Question: I've been looking for answers for this relatively simple task but with no success. So I thought I'd ask my question here. I have got a simple database with two tables, Books and Authors.

I got my models generated by the ADO.NET entity data model. This is the auto-generated Books model:
'''
public partial class Book
{
public int BookID { get; set; }
public string Title { get; set; }
public string Description { get; set; }
public int ISBN { get; set; }
public int AuthorID { get; set; }
public virtual Author Author { get; set; }
}
'''
And this is the auto-generated Authors model:
'''
public partial class Author
{
public Author()
{
this.Books = new HashSet<Book>();
}
public int AuthorID { get; set; }
public string Name { get; set; }
public virtual ICollection<Book> Books { get; set; }
}
'''
And this is a part of the controller, the method for getting a list of all the books in JSON format.
'''
// api/books
public IQueryable<Book> GetBooks()
{
// return db.Books.Include(x => x.Authors); Don't work
return db.Books;
}
'''
This is my JS for calling the endpoint:
'''
$.getJSON("api/books")
.done(function (data) {
console.log(data);
})
.fail(function (xhr) { console.log(xhr.responseText) });
'''
Nothing fancy, just trying to make a GET request and receiving a list of all the books and their related authors.
This is a portion of the error message:
'''
{"Message":"An error has occurred.","ExceptionMessage":"The 'ObjectContent'1' type failed to serialize the response body for content type 'application/json; charset=utf-8'.","ExceptionType":"System.InvalidOperationException","StackTrace":null,"InnerException":{"Message":"An error has occurred.","ExceptionMessage":"Self referencing loop detected for property 'Author' with type 'System.Data.Entity.DynamicProxies.Author_5968F94A1BBB745A30D62CD59D0AC5F96A198B3F16F0EA2C2F61575F70034886'. Path '[0].Books[0]'.","ExceptionType":"Newtonsoft.Json.JsonSerializationException","StackTrace":"
'''
I have tried preserving object references in JSON but that mangles the response. Is that is the only option?
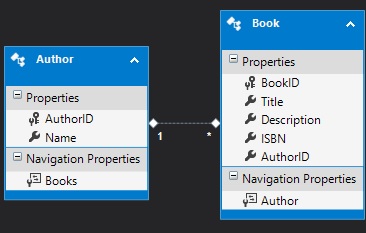
Answer: If you examine the inner exception it says:
'''
Self referencing loop detected for property 'Author'
'''
This tells you that your Author class references back to the parent (i.e. Books or vice versa).
In your web api config ('App_Start/WebApiConfig.cs'), add this:
'''
public static class WebApiConfig
{
public static void Register(HttpConfiguration config)
{
// Prevent "Self referencing loop detected" error occurring for recursive objects
var serializerSettings = new JsonSerializerSettings()
{
ReferenceLoopHandling = ReferenceLoopHandling.Ignore
};
config.Formatters.JsonFormatter.SerializerSettings = serializerSettings;
}
}
'''
This tells JSON.NET to ignore nested objects referring back to the parent object